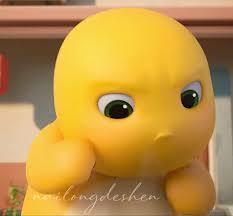
Label: nailong